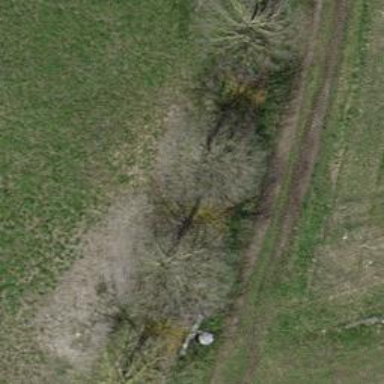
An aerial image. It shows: Row of trees in natural setting.